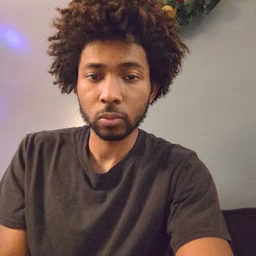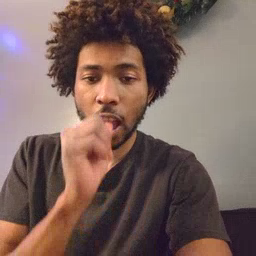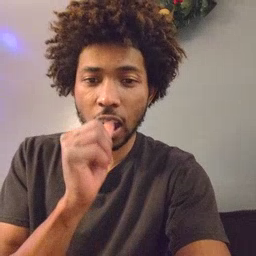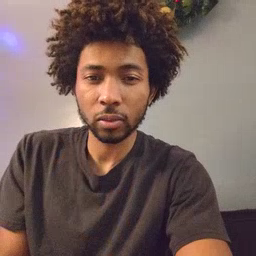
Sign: nuts